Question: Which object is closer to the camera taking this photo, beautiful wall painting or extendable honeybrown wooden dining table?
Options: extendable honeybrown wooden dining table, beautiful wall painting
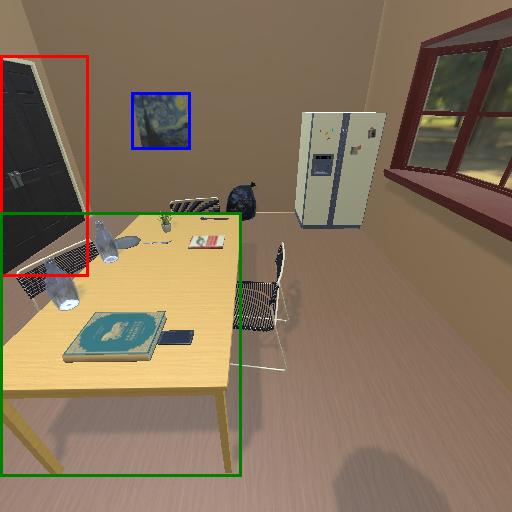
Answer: extendable honeybrown wooden dining table